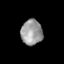
Tissue: prostate
Cell type: Myeloid cells
Senescence score: 0.2563
Nuclear area (px): 530
Mean DAPI intensity: 155.215